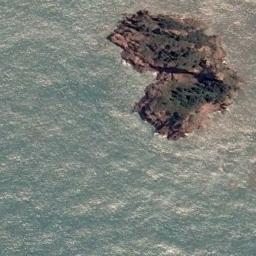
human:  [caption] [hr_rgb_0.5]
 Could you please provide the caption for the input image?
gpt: The irregularly shaped brown island is surrounded by pale blue waters with mountains with green plants .

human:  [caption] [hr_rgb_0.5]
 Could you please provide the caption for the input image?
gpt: The land on the island is uneven .

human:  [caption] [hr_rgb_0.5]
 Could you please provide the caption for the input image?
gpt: Islands are long and thin .

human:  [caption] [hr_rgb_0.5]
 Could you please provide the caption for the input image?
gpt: The island with some vegetation is surrounded by green waters .

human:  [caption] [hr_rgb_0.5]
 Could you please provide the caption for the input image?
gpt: The brown island is on a sea with many waves .